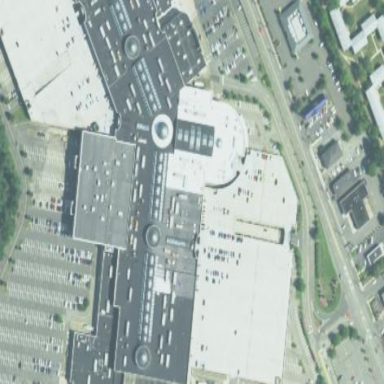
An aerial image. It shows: Mall building.